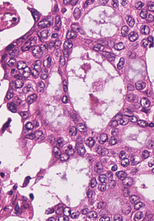
Tumor epithelial tissue: yes
Tumor-associated stroma tissue: no
Normal tissue: no